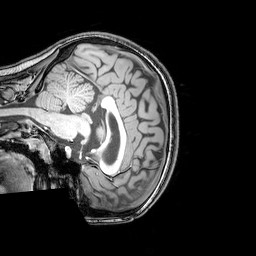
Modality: T1w
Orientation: sagittal
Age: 20
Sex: female
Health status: healthy
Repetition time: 0.081 s
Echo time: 0.037 s